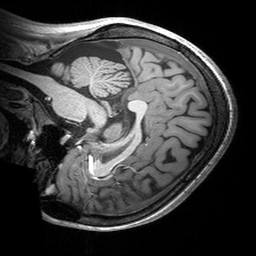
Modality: T1w
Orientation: sagittal
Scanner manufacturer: siemens
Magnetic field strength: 3 T
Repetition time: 2.53 s
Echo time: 0.00299 s